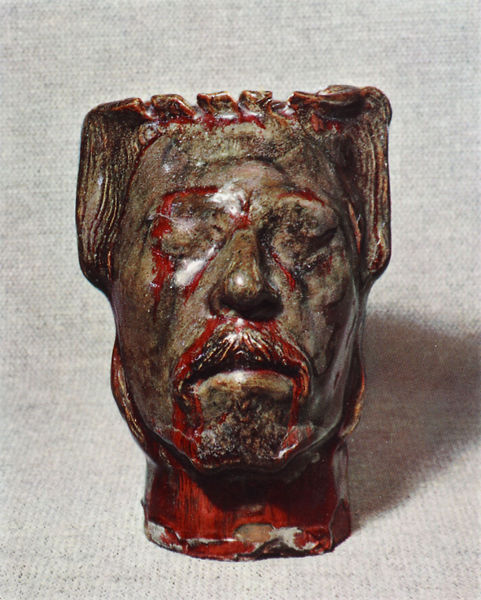
Titel: Selbstportrait
Künstler: Paul Gauguin
Institution: Kopenhagen, Museum für Angewandte Kunst
Schlagwörter: kopf, mann, schatten, braun, haar, hell, mund, nase, stirn, weiss, rot, bart, augen, tod, hals, haare, kinn, keramik, skulptur, ton, wangen, büste, plastik, wange, geschlossen, lider, foto, fragment, kaputt, kin, brau, glasiert, glasur, lackiert, skalpiert, bestoßen